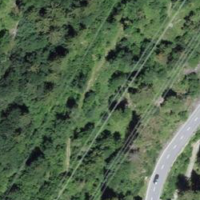
EUNIS habitat code: 24
Species observed at this site:
Periparus ater